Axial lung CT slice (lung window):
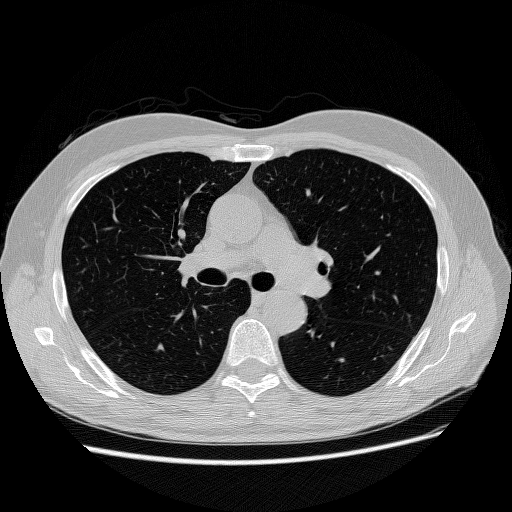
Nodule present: no